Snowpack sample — Loveland Pass, Silver Plume, Colorado, USA (12/14/25, 10:50 AM MST)
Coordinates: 39.664, -105.882
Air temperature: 36 °F
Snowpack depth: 67 cm
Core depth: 20 cm
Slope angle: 6°, slope face: 326°
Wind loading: low
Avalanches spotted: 0
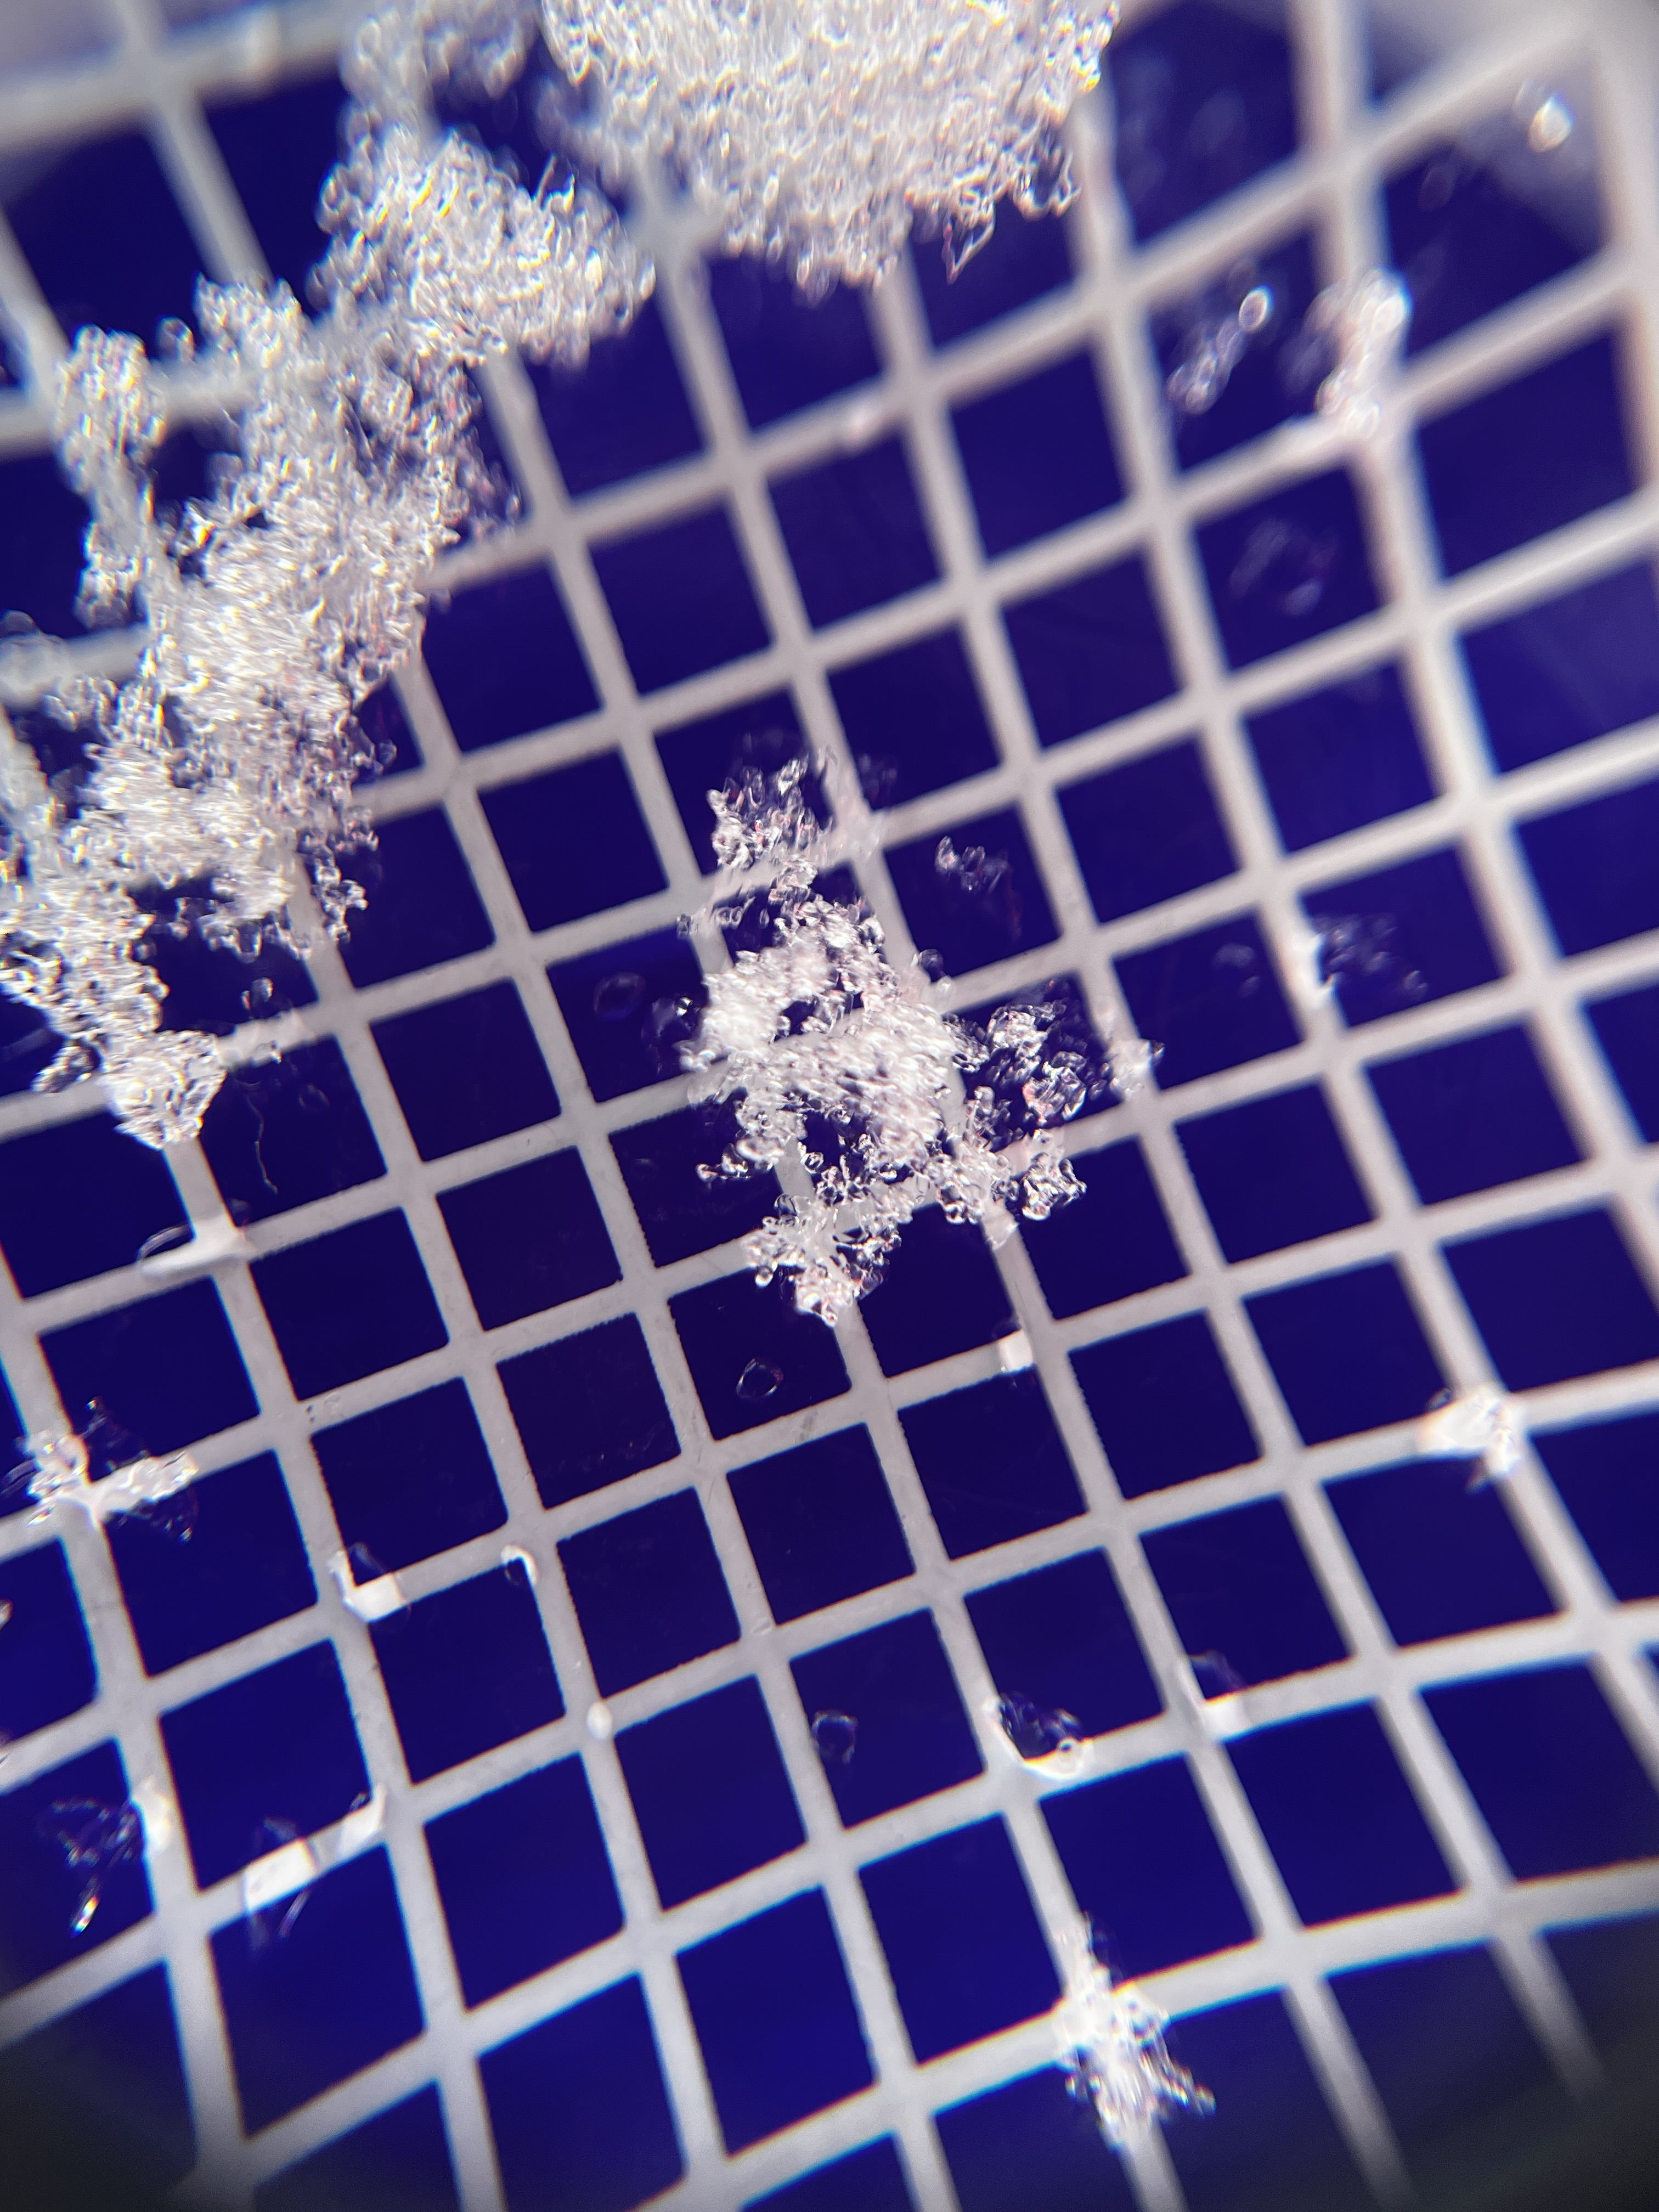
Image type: magnified_profile
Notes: No avalanches spotted, very late start to the season with minimal snowpack